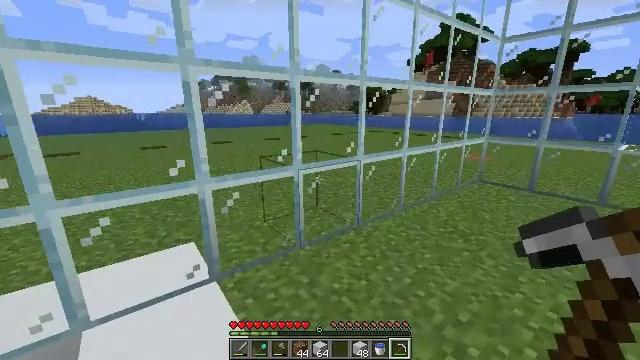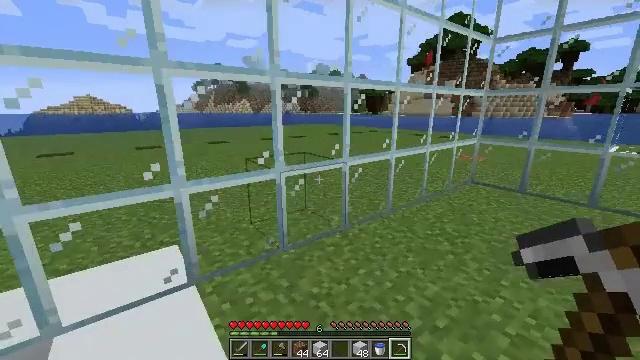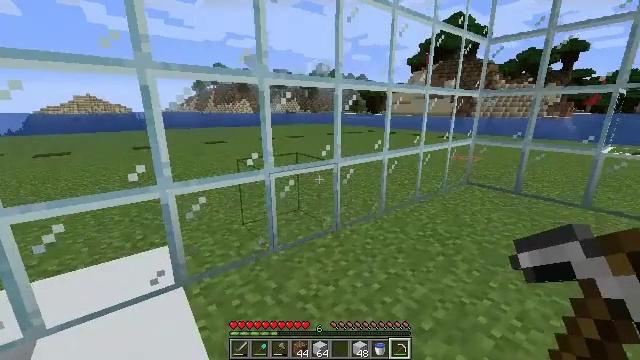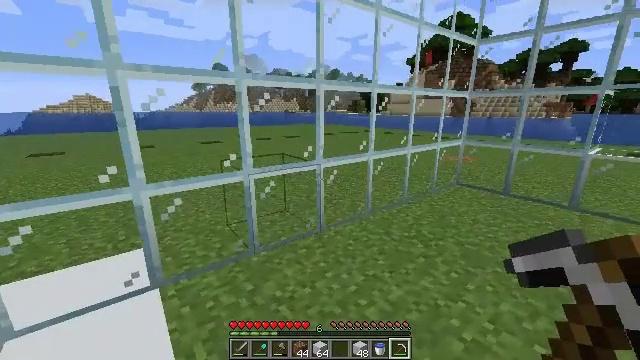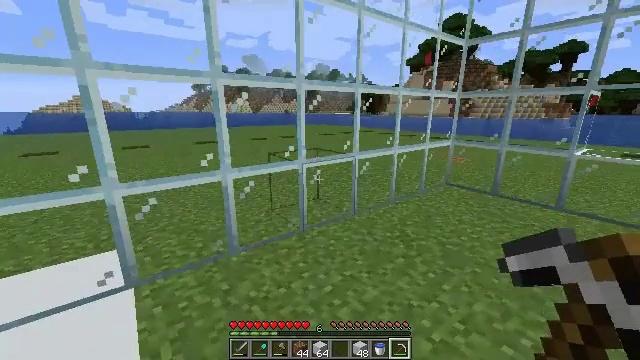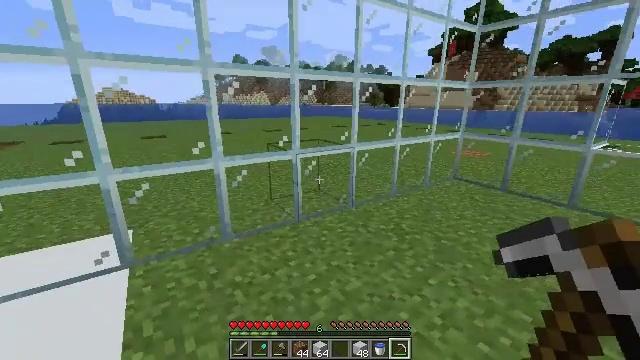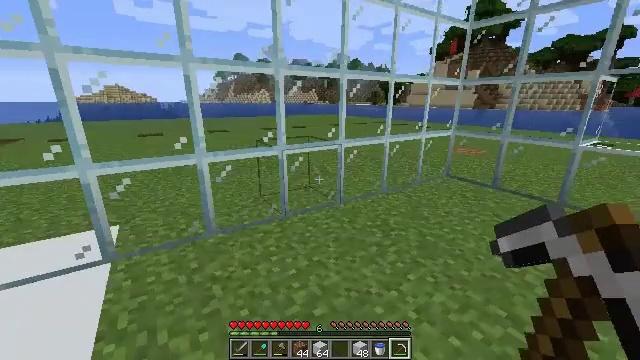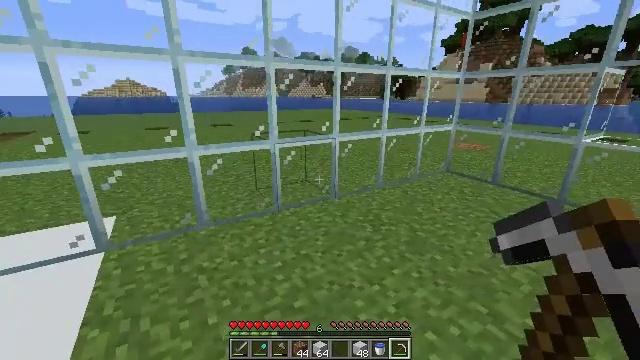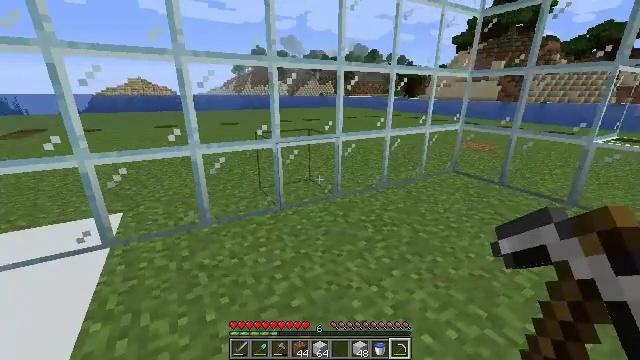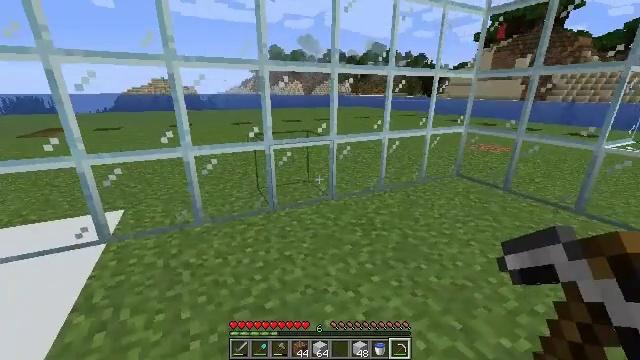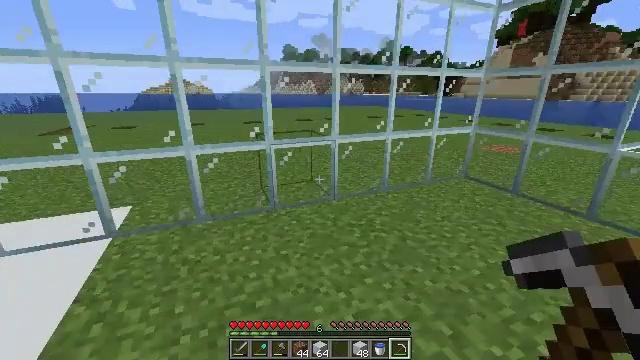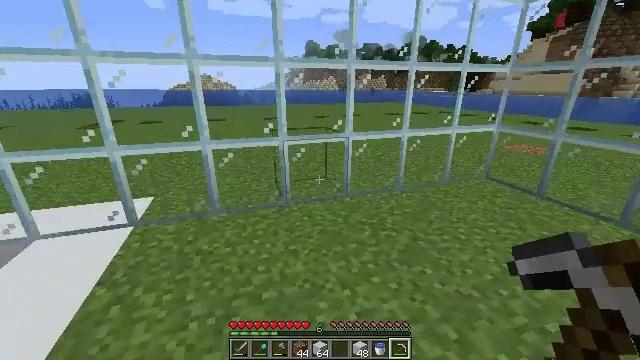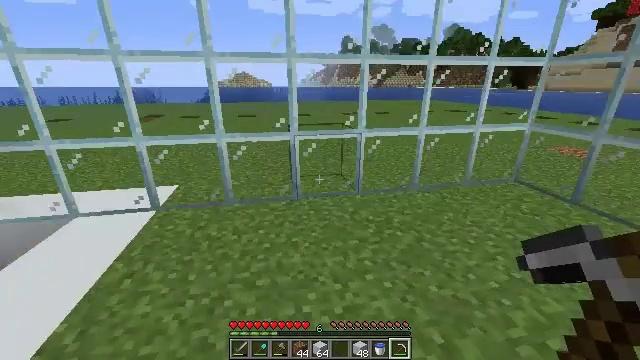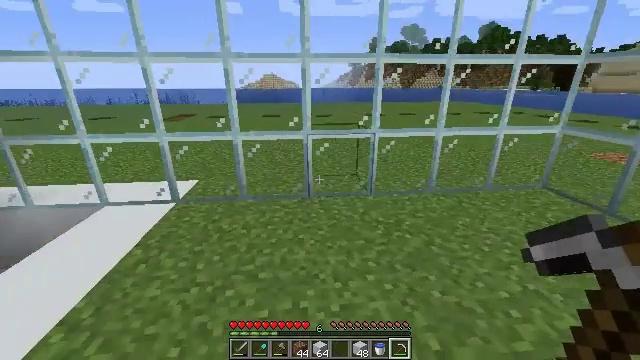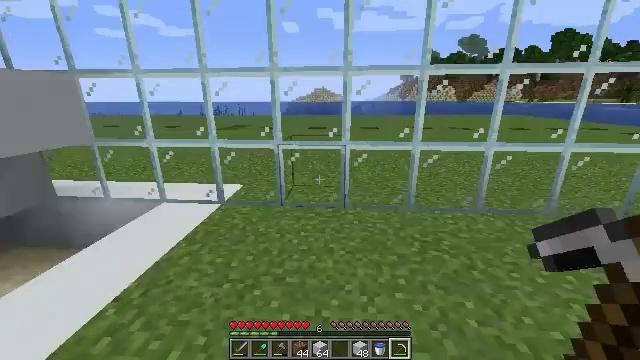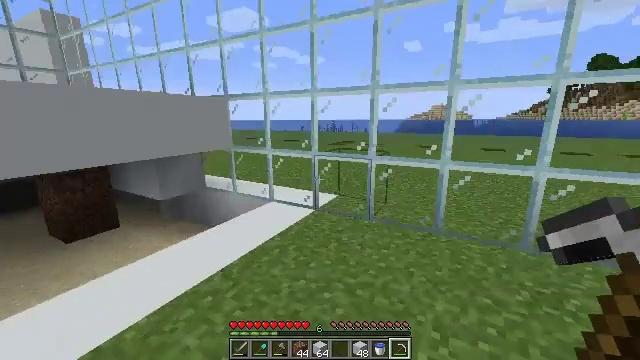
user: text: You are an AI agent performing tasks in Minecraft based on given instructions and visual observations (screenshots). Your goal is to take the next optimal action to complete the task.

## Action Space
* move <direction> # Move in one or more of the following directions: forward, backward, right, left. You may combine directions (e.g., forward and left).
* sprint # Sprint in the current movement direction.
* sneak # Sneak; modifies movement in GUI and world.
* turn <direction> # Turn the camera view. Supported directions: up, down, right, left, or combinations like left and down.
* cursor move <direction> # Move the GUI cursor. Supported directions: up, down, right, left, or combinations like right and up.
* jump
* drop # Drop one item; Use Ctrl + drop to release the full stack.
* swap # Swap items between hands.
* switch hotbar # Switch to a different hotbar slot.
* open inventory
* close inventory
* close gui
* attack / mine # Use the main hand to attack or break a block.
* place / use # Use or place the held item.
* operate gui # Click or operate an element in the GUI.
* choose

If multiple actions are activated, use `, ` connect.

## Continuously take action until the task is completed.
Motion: motion action
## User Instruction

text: Break the white concrete to gather it.
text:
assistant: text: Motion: move right
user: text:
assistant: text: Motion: move right
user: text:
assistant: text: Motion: move right
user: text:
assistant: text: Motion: move right
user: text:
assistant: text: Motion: move right, turn left and down
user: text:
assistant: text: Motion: move right
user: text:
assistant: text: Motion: move right, turn left and down
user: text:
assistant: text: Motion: move right, turn left
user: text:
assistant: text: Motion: move right, turn left
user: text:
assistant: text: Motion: move right, turn left
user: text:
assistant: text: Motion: move right, turn left
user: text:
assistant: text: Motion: move right, turn left
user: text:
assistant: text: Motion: move right, turn left
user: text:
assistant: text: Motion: move right, turn left and up
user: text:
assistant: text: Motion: move right, turn left and up
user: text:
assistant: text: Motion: move right, turn left and up
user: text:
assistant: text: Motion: move right, turn left and up
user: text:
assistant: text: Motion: move right, turn left
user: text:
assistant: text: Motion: move right
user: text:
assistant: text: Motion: move right
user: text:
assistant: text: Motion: move right
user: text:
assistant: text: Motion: move right
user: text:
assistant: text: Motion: move right, turn left and up
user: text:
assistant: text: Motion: move right, turn left
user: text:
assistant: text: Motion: move right, turn left and up
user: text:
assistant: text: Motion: move right, turn left
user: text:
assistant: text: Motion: move right
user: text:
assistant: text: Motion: move right
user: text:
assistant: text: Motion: move right
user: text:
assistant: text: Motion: move right